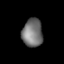
Tissue: lung
Cell type: Endothelial cells
Senescence score: 0.5503
Nuclear area (px): 566
Mean DAPI intensity: 115.67